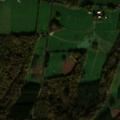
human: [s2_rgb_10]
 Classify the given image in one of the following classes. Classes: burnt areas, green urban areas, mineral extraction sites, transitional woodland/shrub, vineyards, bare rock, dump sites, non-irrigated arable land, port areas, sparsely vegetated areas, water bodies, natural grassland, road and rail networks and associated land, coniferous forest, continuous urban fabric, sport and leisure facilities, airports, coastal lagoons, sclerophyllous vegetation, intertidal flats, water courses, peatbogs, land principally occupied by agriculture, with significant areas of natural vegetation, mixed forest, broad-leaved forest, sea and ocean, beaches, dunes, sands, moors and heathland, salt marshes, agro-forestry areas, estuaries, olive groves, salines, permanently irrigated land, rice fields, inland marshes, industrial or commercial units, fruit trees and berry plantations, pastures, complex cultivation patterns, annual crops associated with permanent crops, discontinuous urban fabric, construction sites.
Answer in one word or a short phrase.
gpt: pastures, complex cultivation patterns, land principally occupied by agriculture, with significant areas of natural vegetation, broad-leaved forest